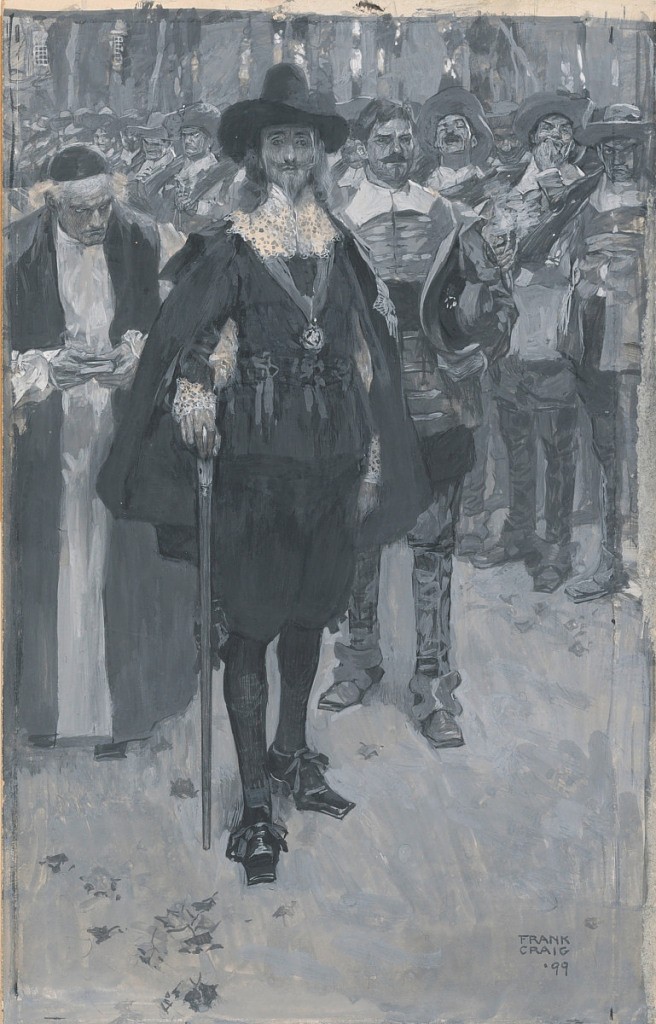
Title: King Charles on the Way to His Execution
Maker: Frank Craig, English, 1874–1918
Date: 1899
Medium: Brush and gouache on illustration board
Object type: Drawing
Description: Illustration showing King Charles on the way to his execution. The king stands erect, center.  The crowd in the background scowls and jeers.